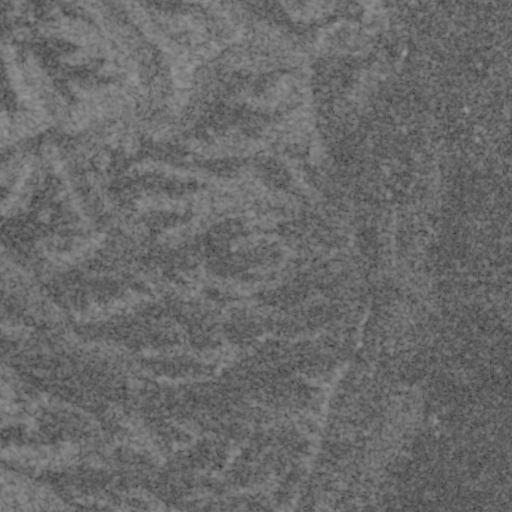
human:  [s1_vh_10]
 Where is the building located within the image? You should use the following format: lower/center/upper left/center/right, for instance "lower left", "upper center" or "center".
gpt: The building is located in the upper right of the image.
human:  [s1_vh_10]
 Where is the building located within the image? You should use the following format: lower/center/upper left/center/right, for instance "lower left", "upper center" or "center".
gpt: The building is located in the right of the image.
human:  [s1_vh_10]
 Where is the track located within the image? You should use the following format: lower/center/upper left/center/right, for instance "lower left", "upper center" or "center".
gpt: There is no track in the image.

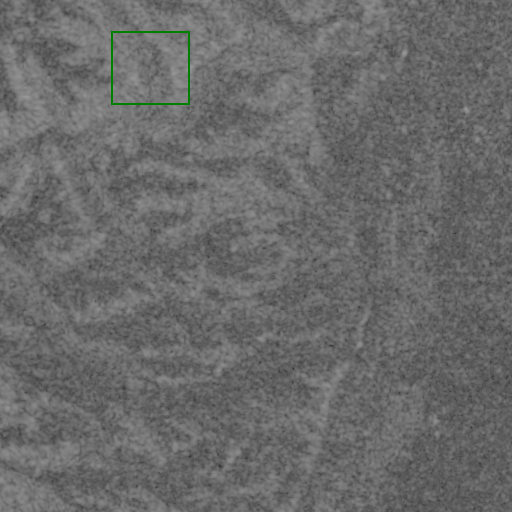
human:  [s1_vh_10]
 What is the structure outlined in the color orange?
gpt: There is no orange outline.
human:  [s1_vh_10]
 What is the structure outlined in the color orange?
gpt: There is no structure outlined in orange.